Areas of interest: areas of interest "Lüliang Petroleum Qilitan CNG Refueling Station"
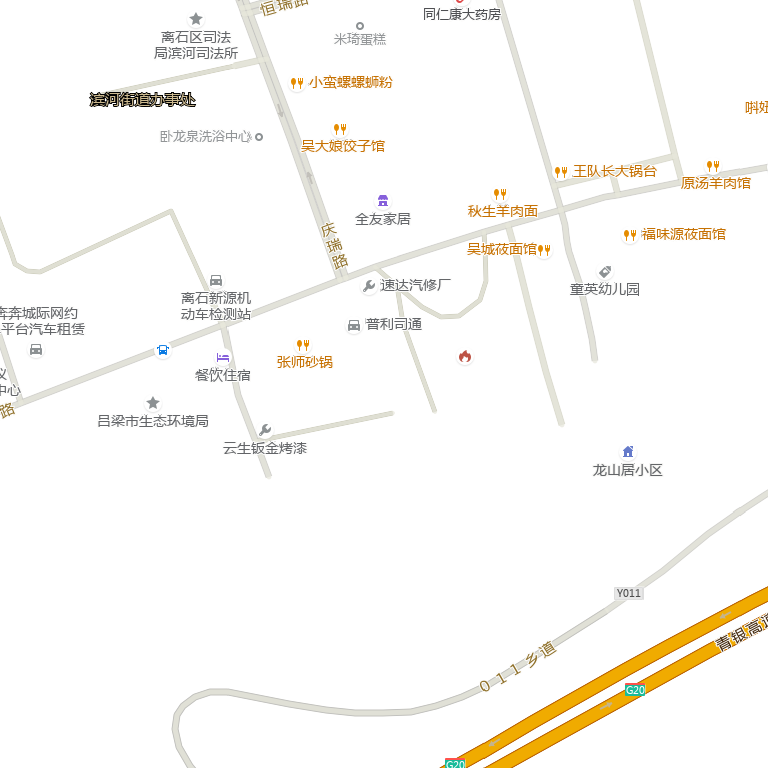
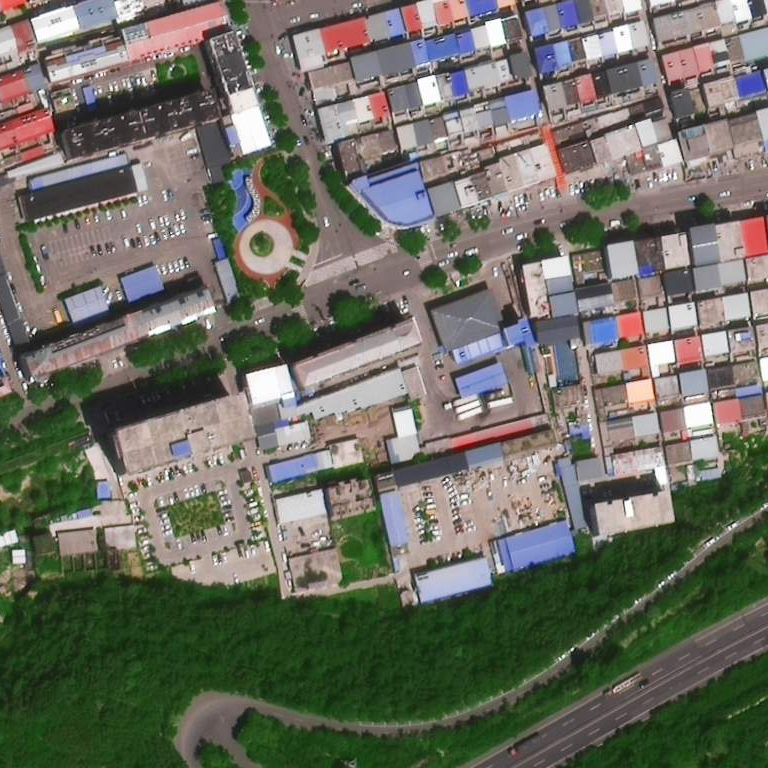